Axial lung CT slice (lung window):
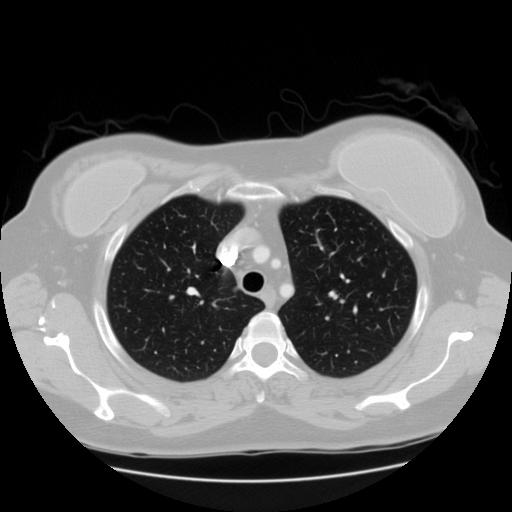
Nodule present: no